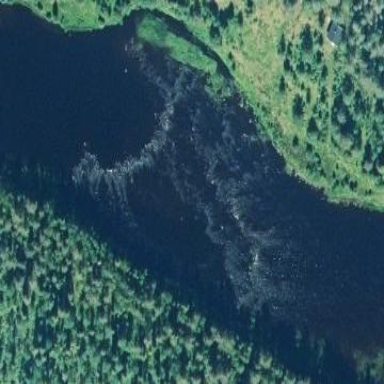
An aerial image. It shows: River with rapids flowing through natural water landscape.